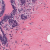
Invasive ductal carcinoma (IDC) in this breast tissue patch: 0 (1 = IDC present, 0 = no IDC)